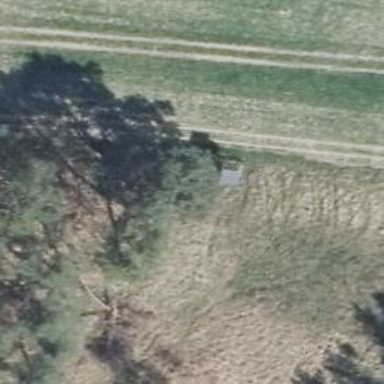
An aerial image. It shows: Hunting stand.